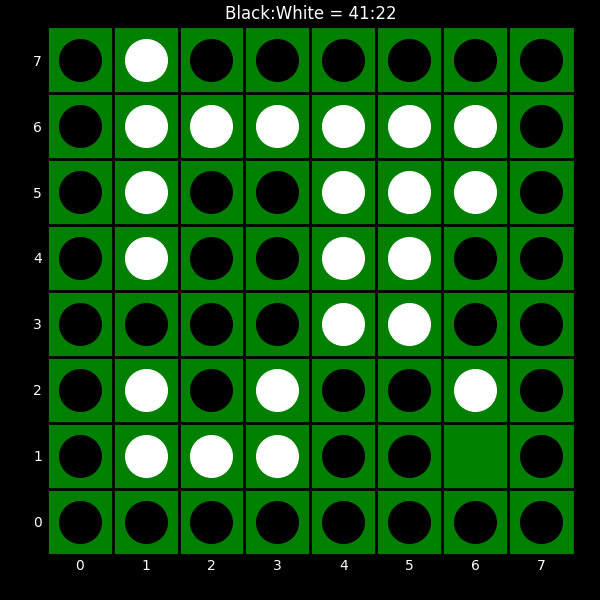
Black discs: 41
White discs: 22